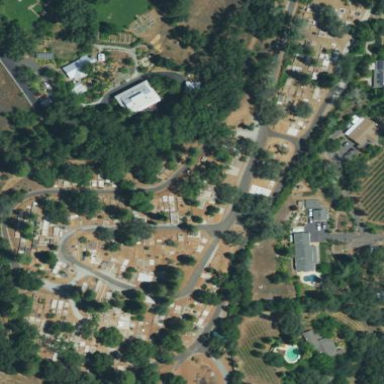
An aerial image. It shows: Cemetery.